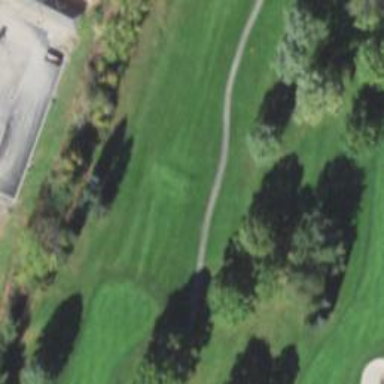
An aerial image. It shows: Golf cartpath that is also road path.